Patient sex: M
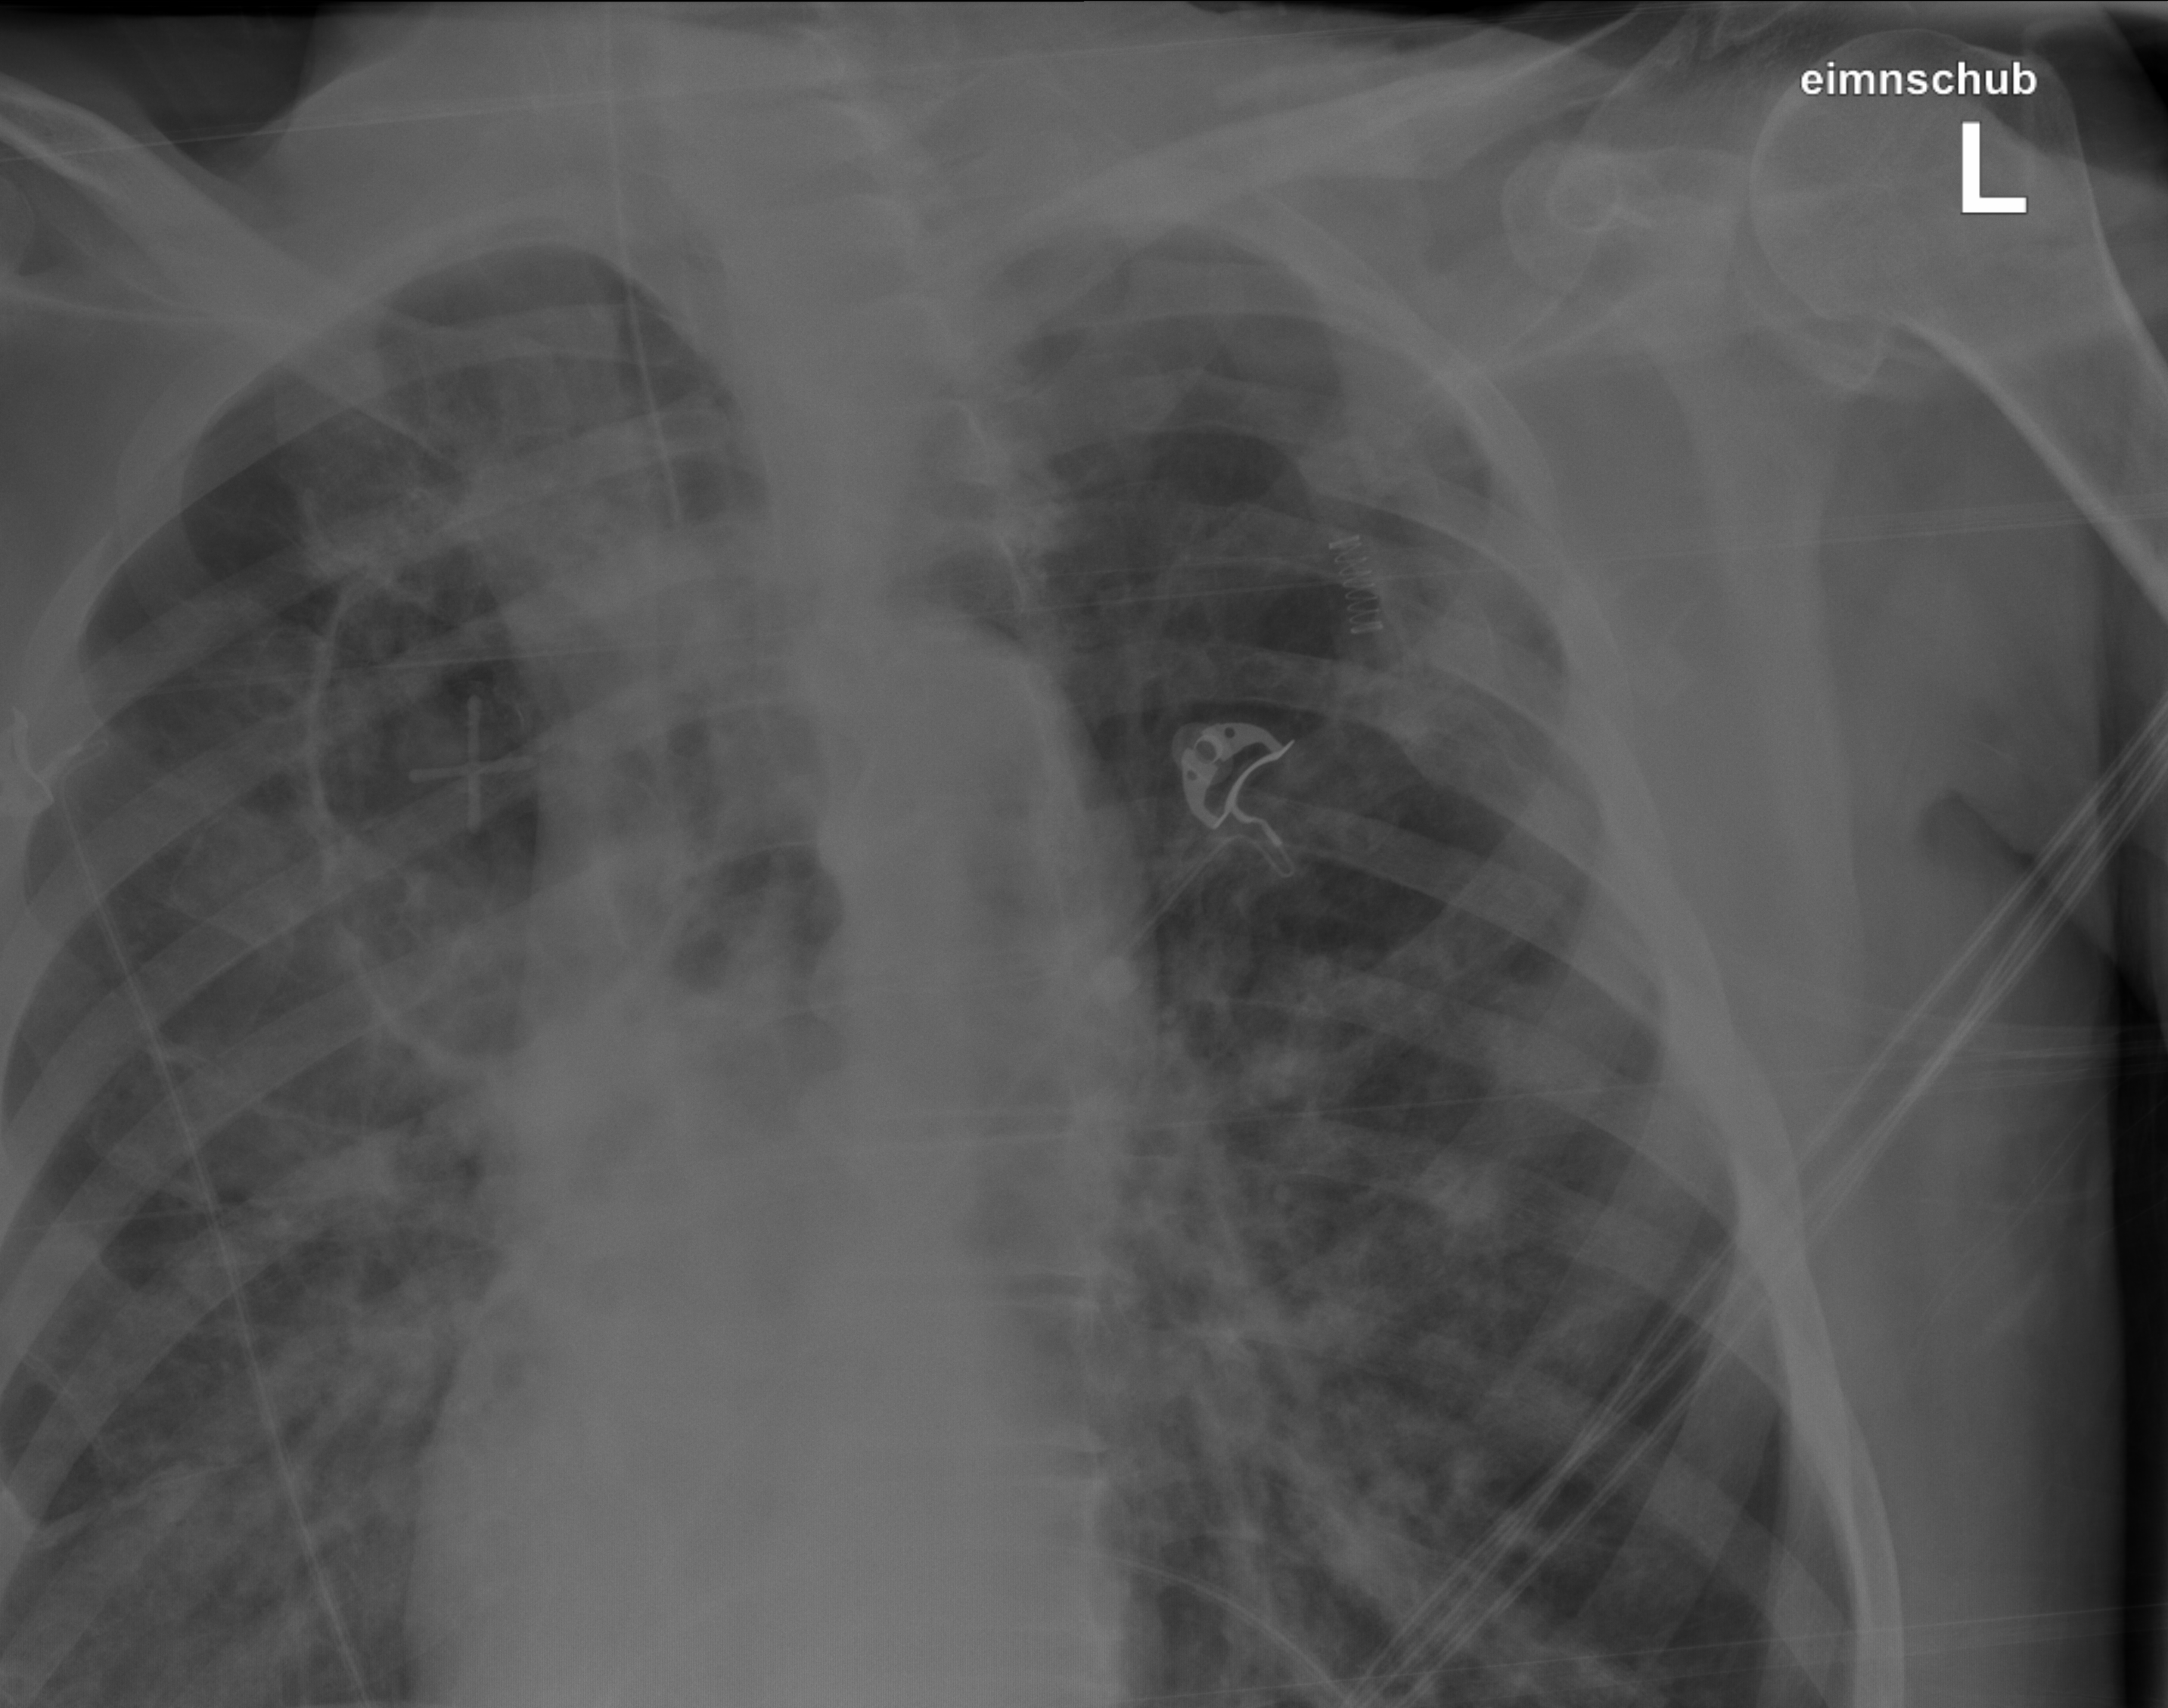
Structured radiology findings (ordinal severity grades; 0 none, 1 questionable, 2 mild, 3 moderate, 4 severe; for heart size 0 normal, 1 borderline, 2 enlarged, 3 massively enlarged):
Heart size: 0
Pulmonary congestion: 3
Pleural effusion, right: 0
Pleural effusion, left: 0
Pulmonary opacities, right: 3
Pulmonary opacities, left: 3
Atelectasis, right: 3
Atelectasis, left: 3